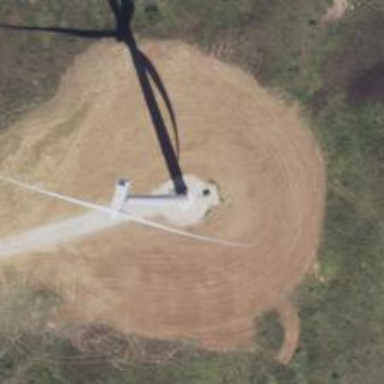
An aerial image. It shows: Wind generator with horizontal axis. The wind turbine is from Vestas.